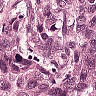
Metastatic tissue present: yes